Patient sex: M
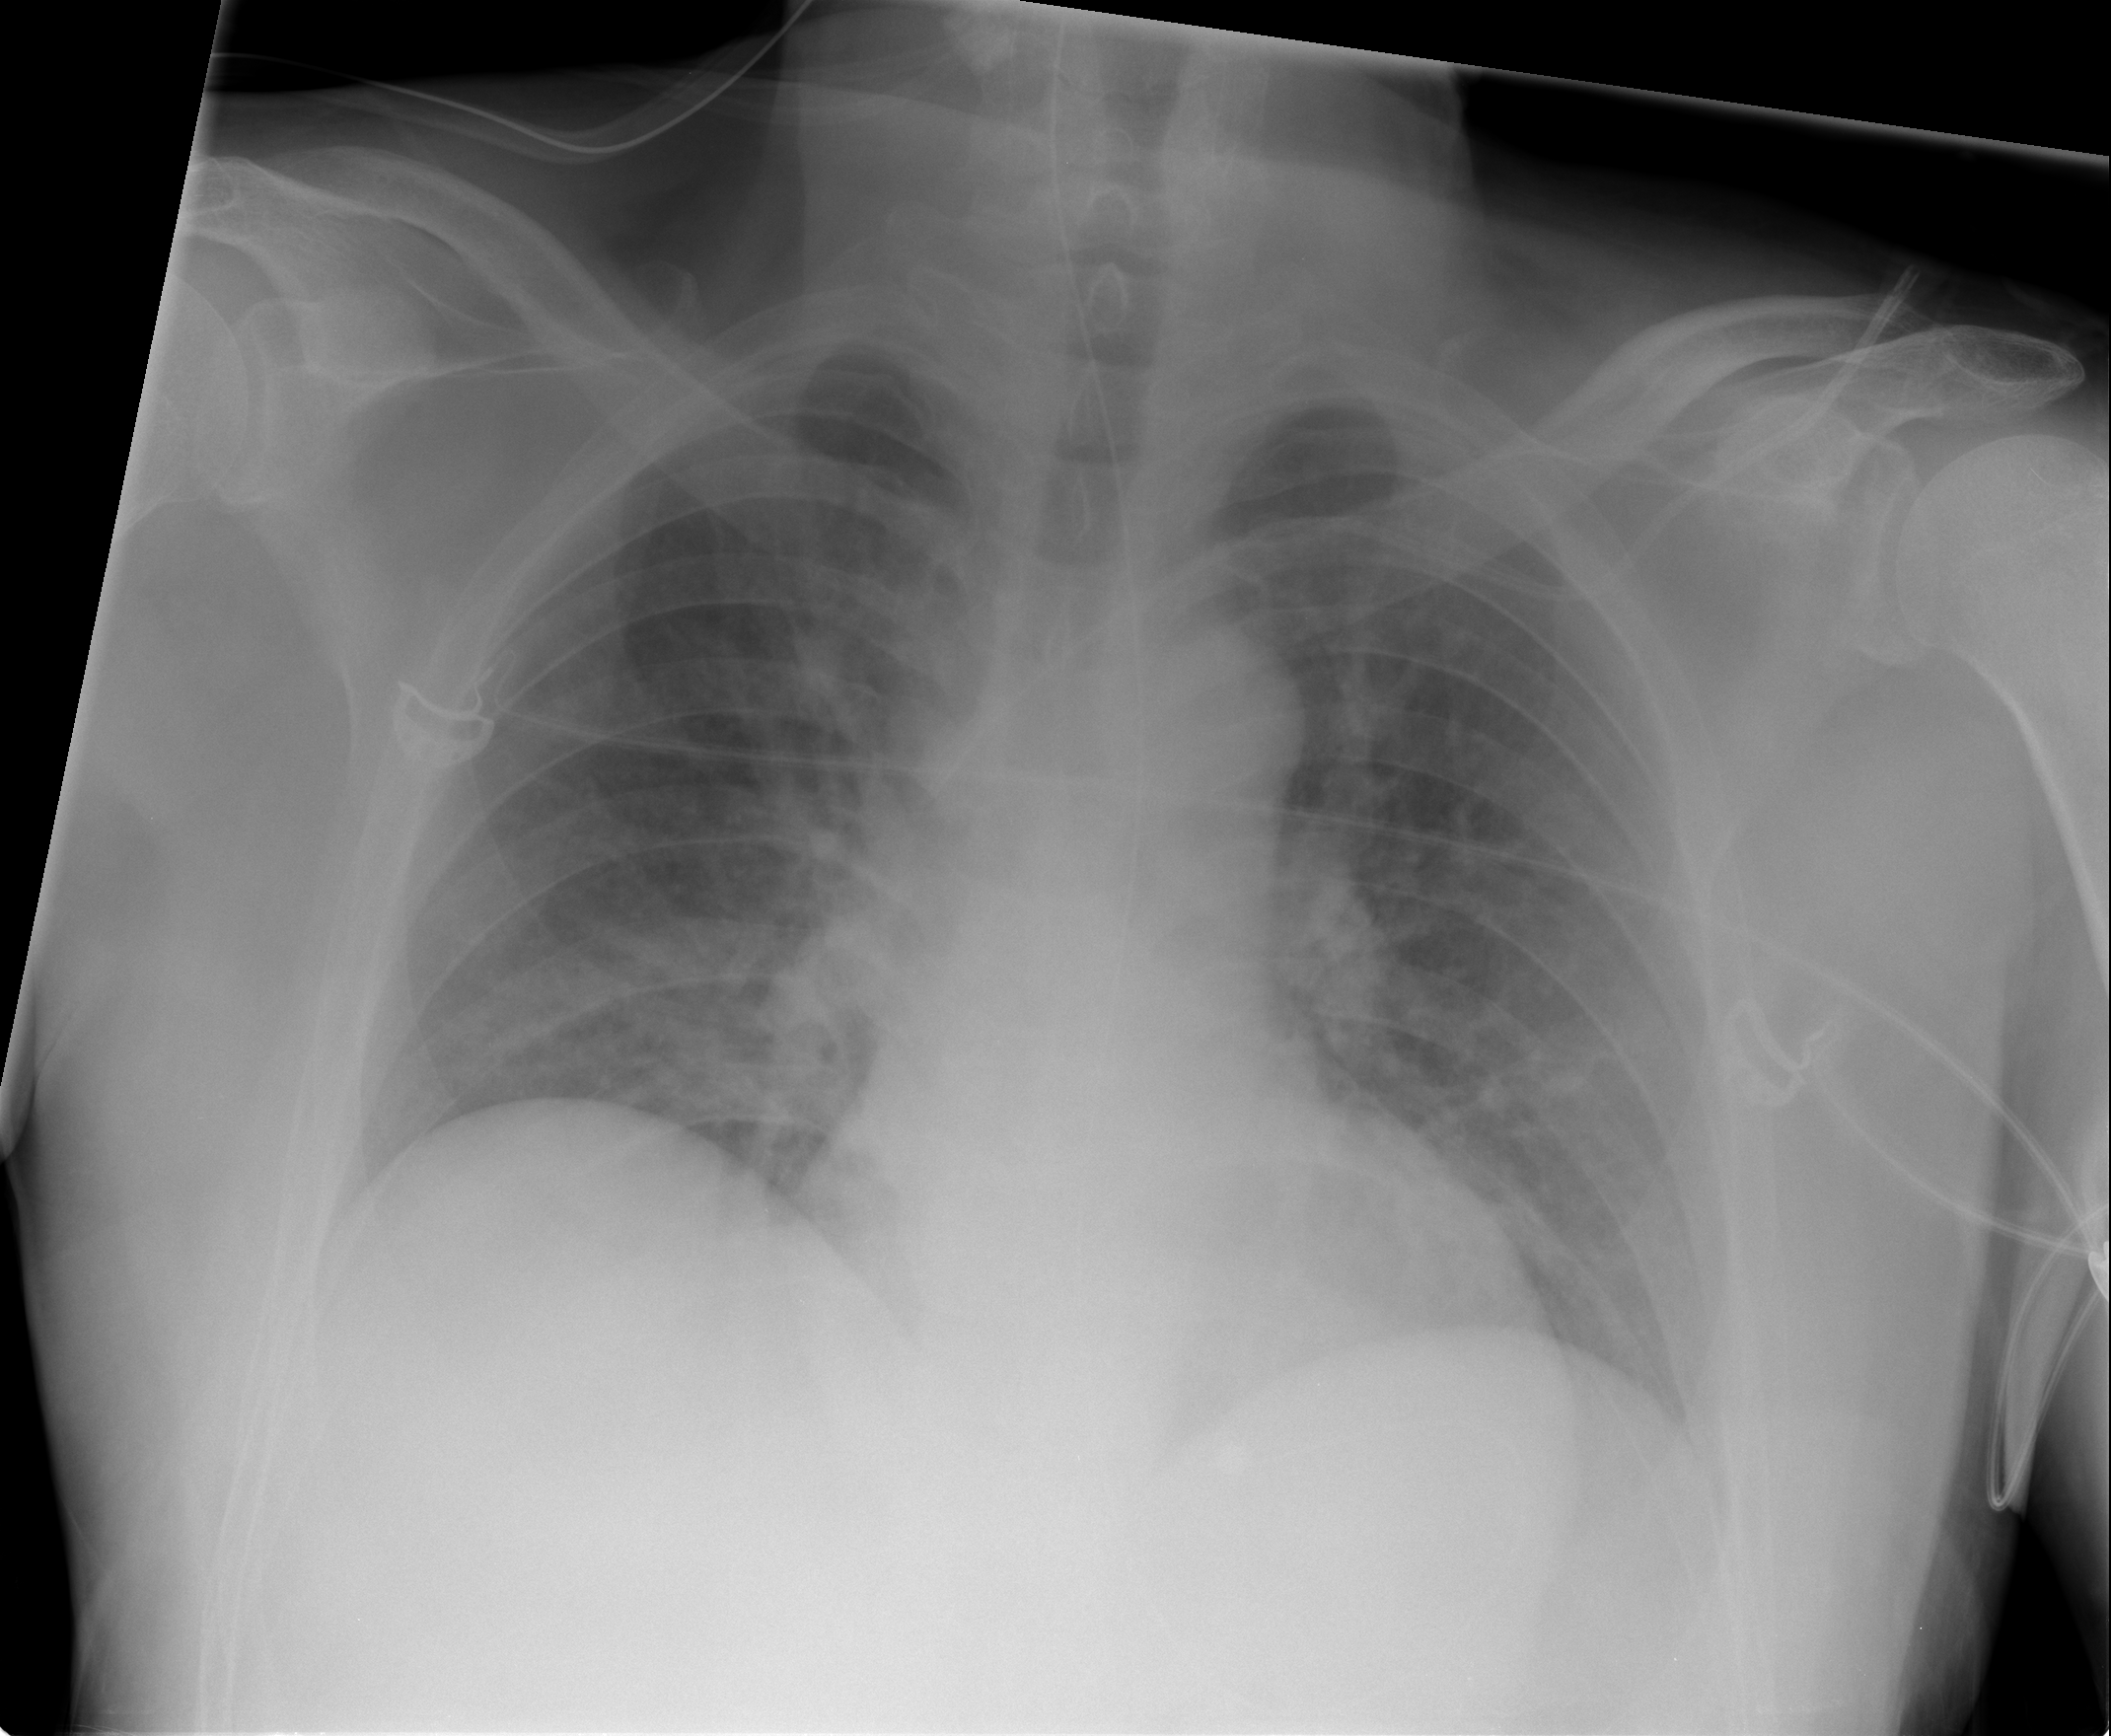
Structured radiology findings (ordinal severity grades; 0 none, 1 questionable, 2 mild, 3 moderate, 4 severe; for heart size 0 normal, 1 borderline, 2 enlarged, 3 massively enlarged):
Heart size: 0
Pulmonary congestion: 0
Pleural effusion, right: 0
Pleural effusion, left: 0
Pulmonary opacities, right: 0
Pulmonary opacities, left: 0
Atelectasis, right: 2
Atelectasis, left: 2